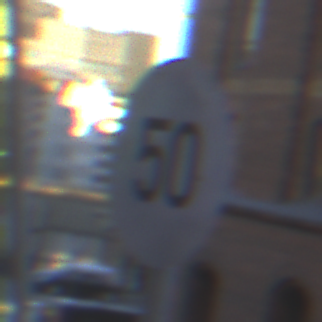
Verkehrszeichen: Geschwindigkeit50
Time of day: SunriseSunset
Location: Outdoor (Urban)
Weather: Clear
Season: NotSpecified
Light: Natural